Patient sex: M
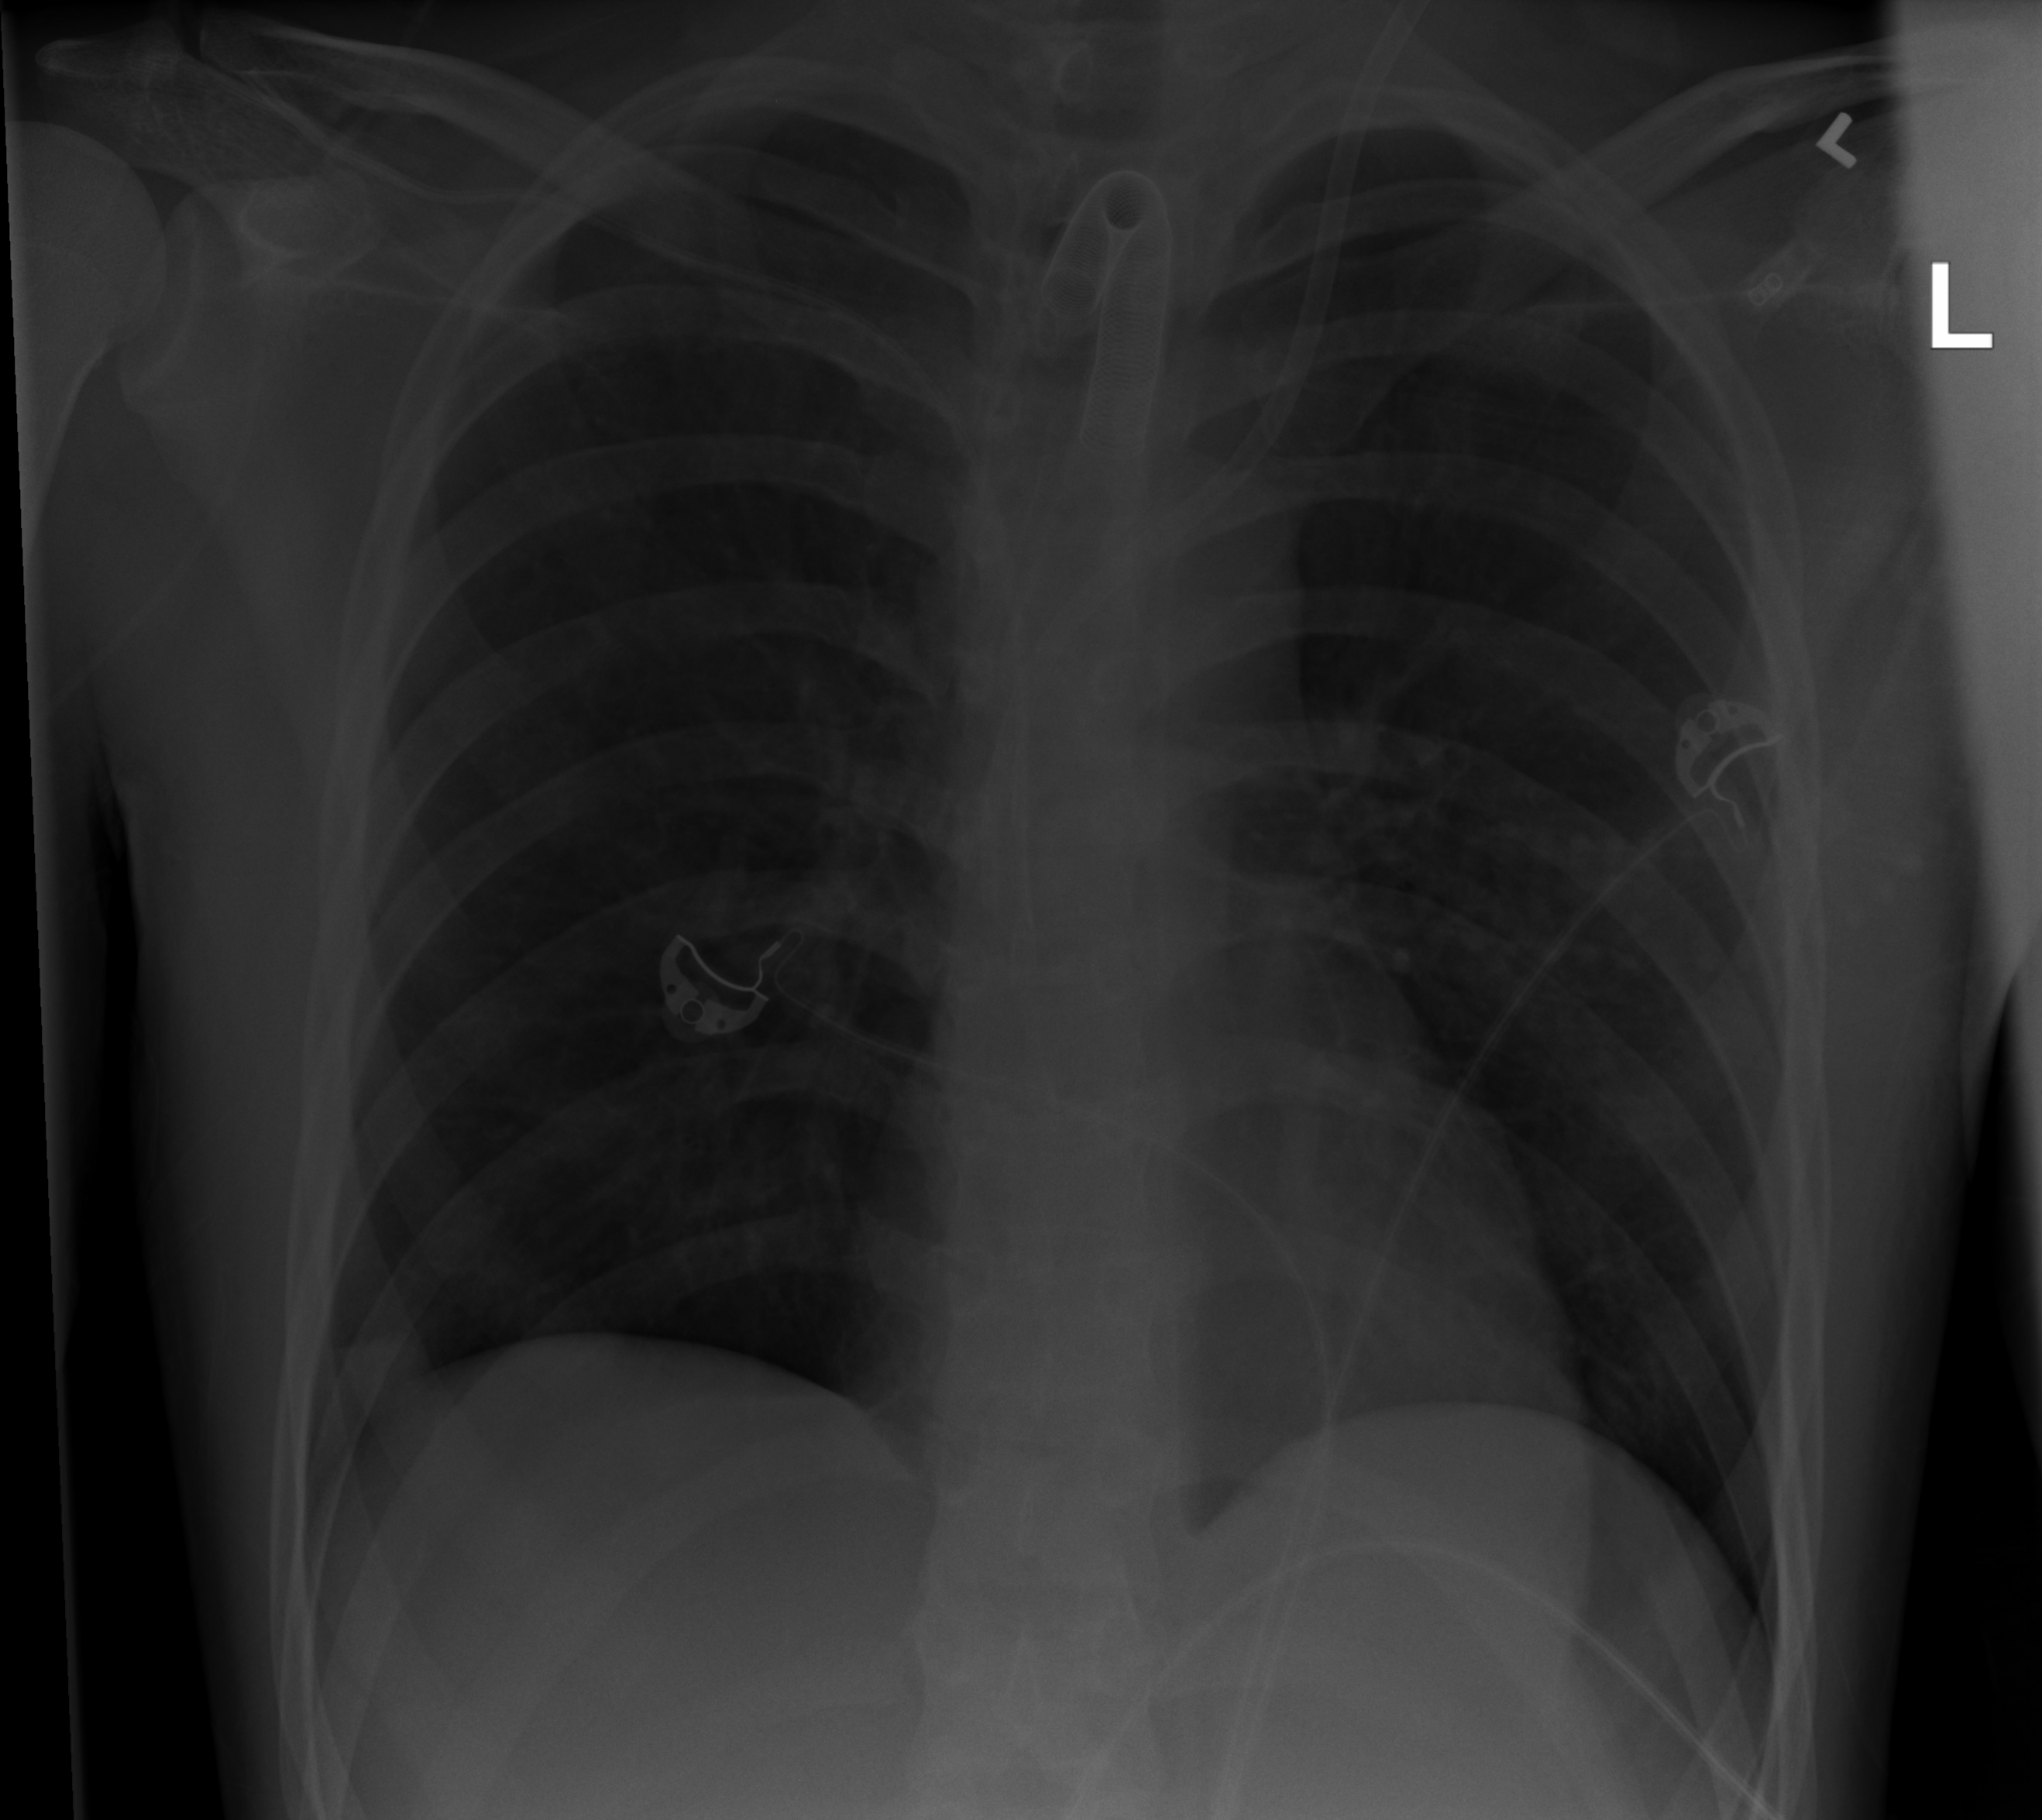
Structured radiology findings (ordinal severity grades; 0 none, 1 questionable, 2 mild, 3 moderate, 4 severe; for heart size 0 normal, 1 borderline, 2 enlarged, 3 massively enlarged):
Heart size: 0
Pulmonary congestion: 0
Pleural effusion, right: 2
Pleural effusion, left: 0
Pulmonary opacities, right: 0
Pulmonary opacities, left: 2
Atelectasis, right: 2
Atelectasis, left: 2